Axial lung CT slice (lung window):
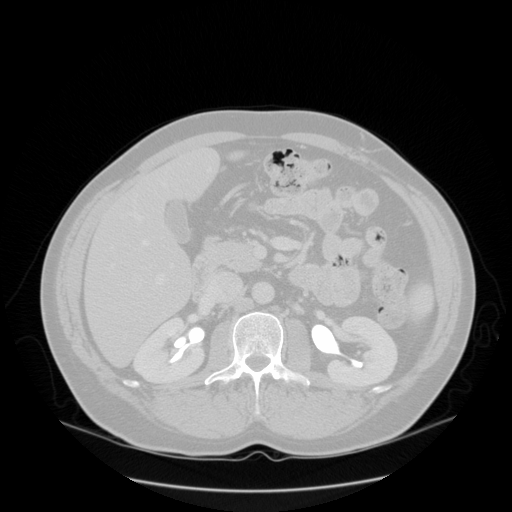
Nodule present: no